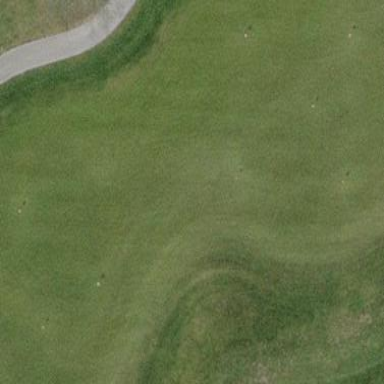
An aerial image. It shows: Green golf area with grass land use.